Field crop: maize
Growth stage: 1
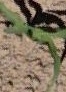
Species: maize